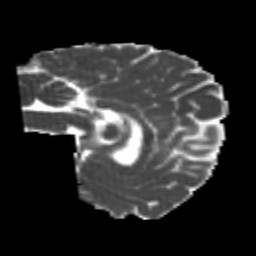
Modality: MD
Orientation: sagittal
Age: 24
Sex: male
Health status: healthy
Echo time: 0.074 s